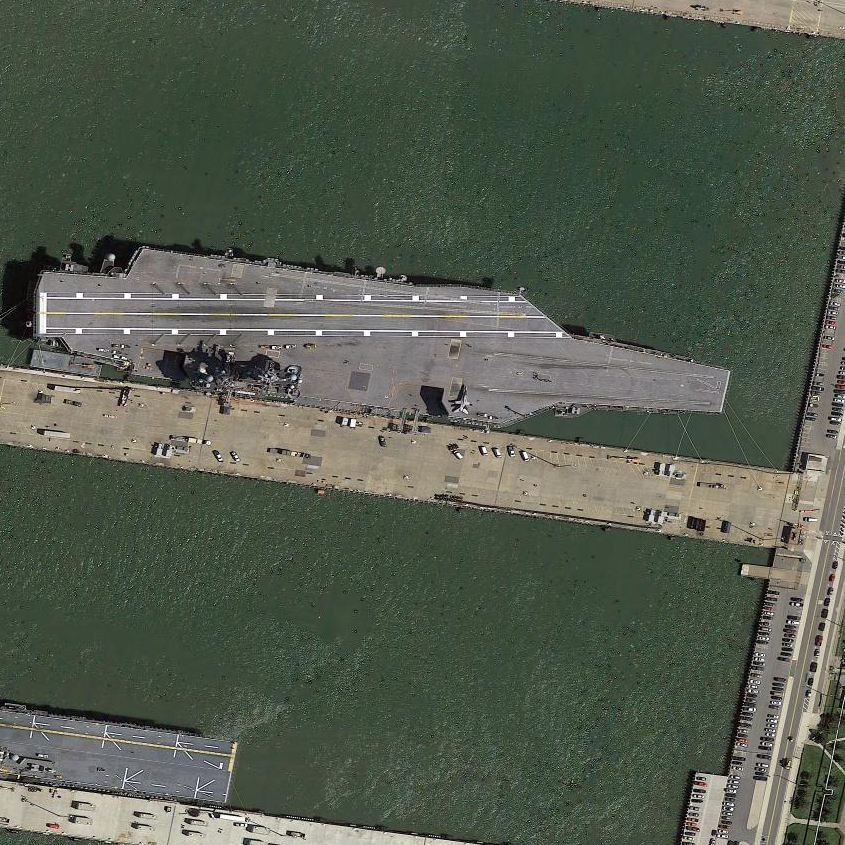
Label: aircraft_carrier